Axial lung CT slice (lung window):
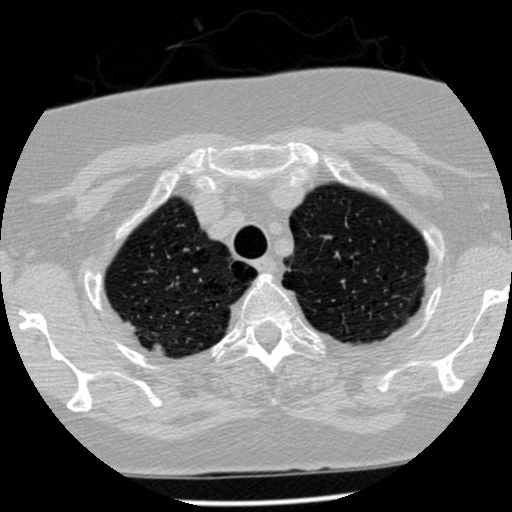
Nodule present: no